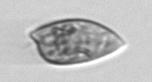
Label: Prorocentrum_dentatum